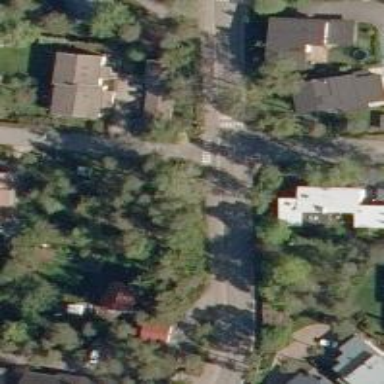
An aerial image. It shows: Road with "give way" sign.